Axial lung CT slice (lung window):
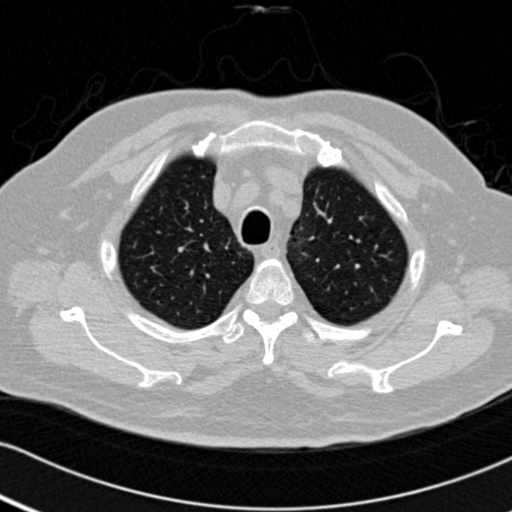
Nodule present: no